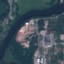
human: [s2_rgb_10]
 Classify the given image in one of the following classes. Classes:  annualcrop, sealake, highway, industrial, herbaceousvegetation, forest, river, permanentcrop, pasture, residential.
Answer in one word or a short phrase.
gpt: River